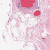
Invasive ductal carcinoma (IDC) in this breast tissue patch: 0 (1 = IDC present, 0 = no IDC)